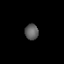
Tissue: prostate
Cell type: T cells
Senescence score: 0.3463
Nuclear area (px): 207
Mean DAPI intensity: 96.072